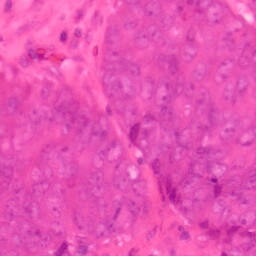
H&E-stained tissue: Colon